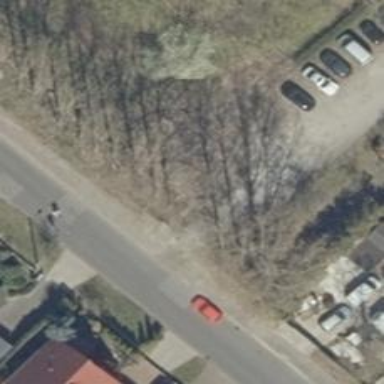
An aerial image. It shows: Dirt driveway that serves as road.